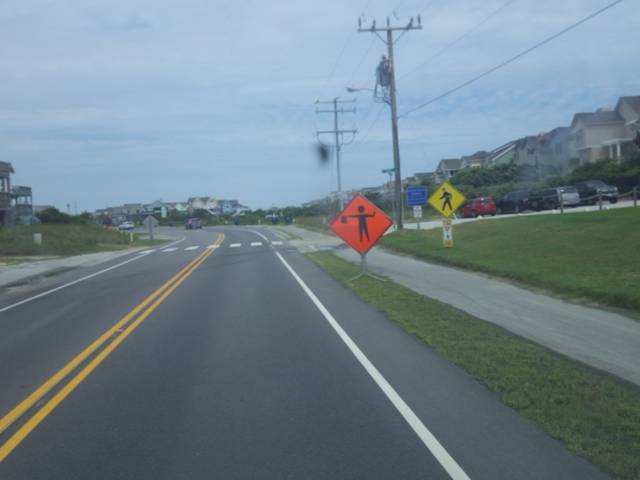
Region: United States
Coordinates: 35.923, -75.605